Aerial crown-view tile of a tropical tree (Barro Colorado Island, Panama), acquired 20250818:
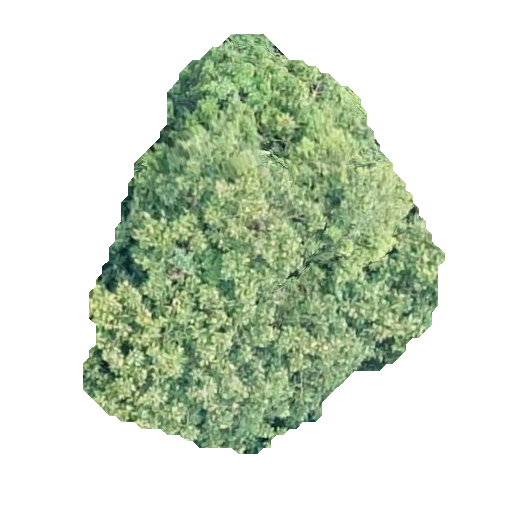
Species: Dipteryx oleifera
GBIF accepted scientific name: Dipteryx oleifera
Crown area: 144.373 m²